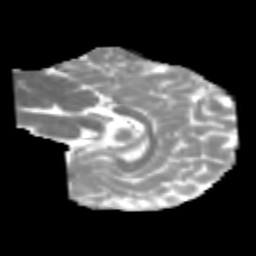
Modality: MD
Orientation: sagittal
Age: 6
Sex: male
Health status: healthy